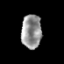
Tissue: prostate
Cell type: Epithelial cells
Senescence score: 0.3392
Nuclear area (px): 671
Mean DAPI intensity: 148.514